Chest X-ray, AP view. Patient: 62 years old, sex F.
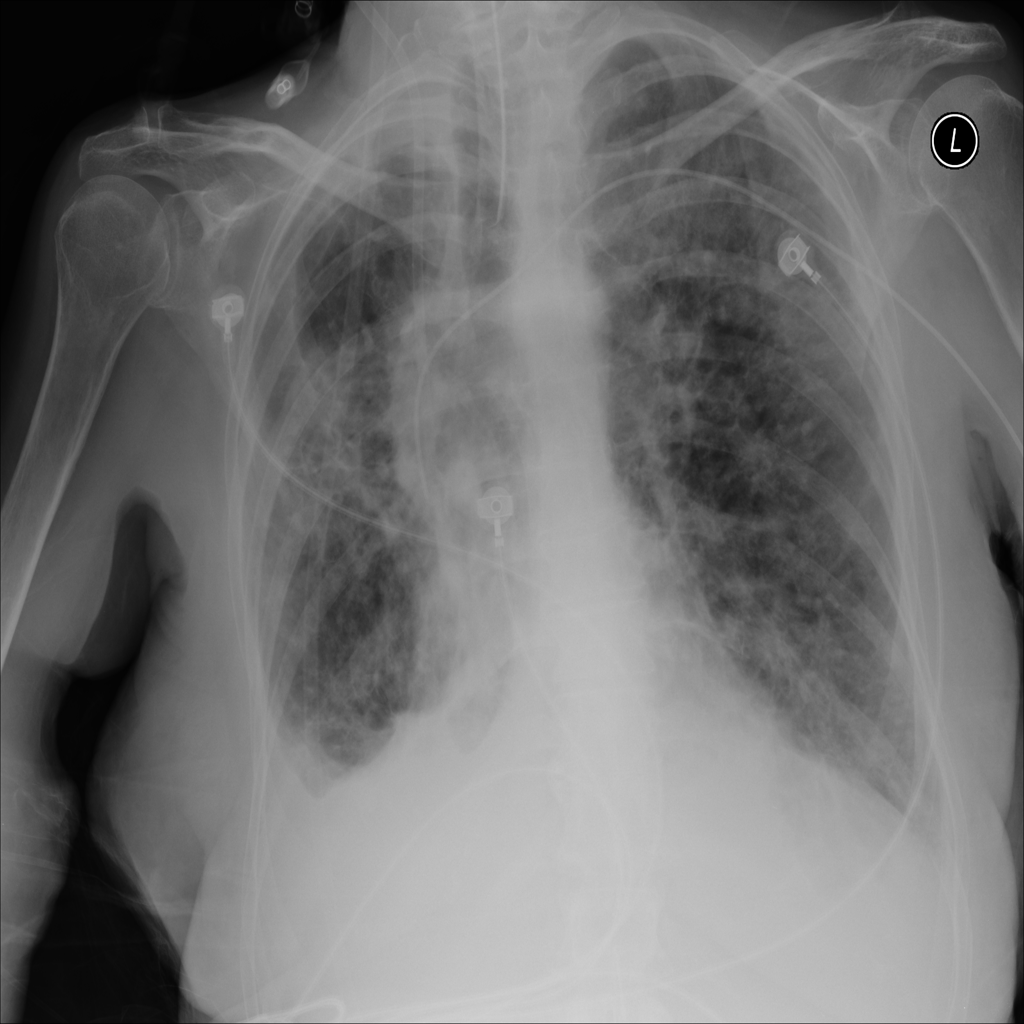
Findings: No Finding